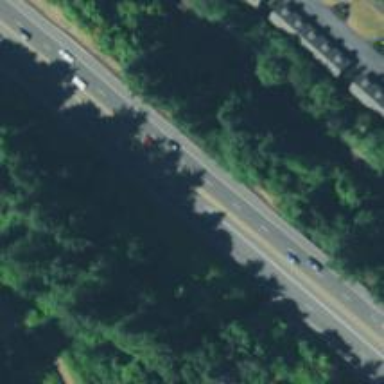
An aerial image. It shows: Asphalt road designated as trunk highway.